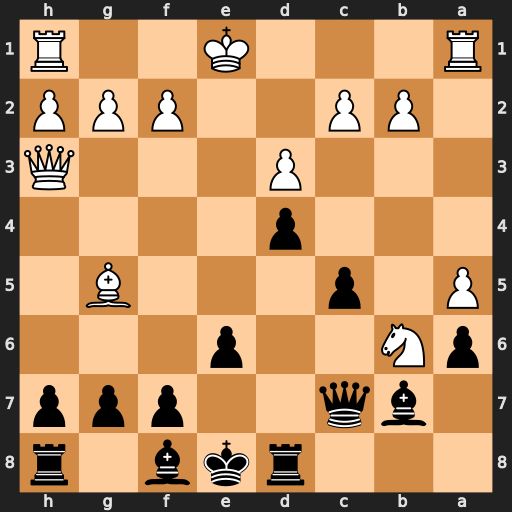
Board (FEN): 3rkb1r/1bq2ppp/pN2p3/P1p3B1/3p4/3P3Q/1PP2PPP/R3K2R
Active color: b
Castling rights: KQk
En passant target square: -
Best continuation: Qe5+ Kf1 Qxg5